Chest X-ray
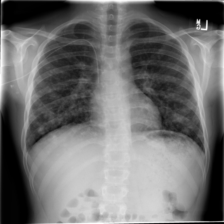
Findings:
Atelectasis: negative
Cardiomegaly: negative
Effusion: negative
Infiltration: negative
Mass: negative
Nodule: positive
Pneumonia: negative
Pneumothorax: negative
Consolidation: negative
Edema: negative
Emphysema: negative
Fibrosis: negative
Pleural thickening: negative
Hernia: negative